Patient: sex M, age 72
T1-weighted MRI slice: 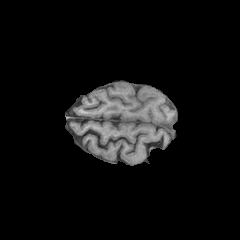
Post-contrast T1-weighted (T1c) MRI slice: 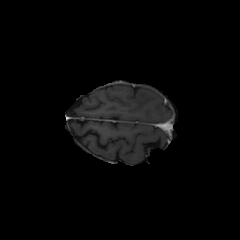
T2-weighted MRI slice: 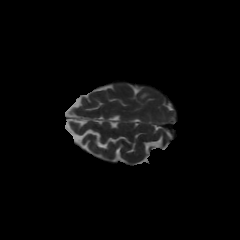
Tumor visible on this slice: yes
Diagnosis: Glioblastoma, IDH-wildtype
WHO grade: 4